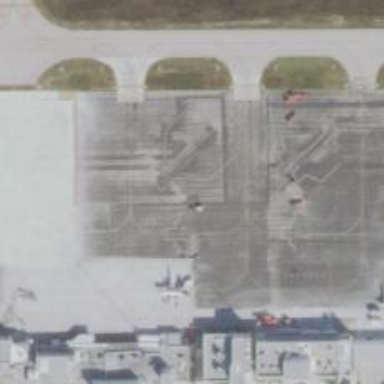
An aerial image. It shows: Image of taxiway at airport.